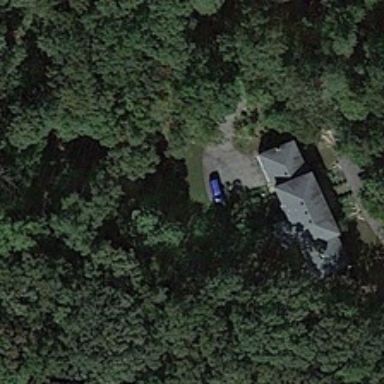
A building is surrounded by many green trees .